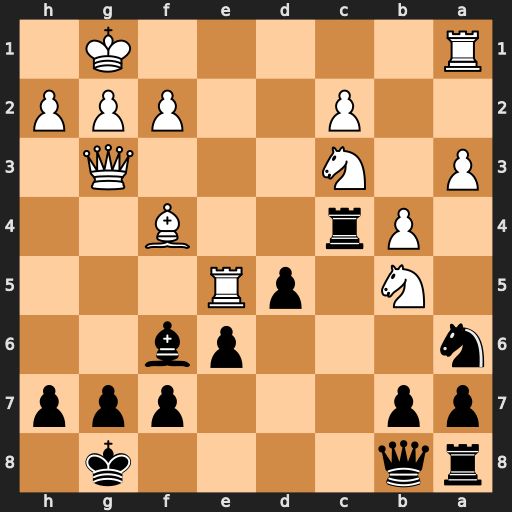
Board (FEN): rq4k1/pp3ppp/n3pb2/1N1pR3/1Pr2B2/P1N3Q1/2P2PPP/R5K1
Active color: b
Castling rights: -
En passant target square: -
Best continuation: Rxf4